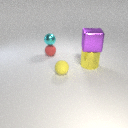
large yellow metal cylinder below large purple metal cube